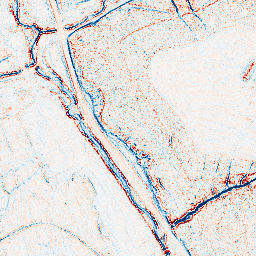
Category: edge_preserving
Decomposition family: anisotropic_diffusion
Decomposition parameters: iterations: 10
kappa: 10
gamma: 0.05
Upsampling method: sinc_blackman
Upsampling parameters: scale: 2
kernel_size: 16
Upsampling scale: 2